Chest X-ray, PA view. Patient: 48 years old, sex F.
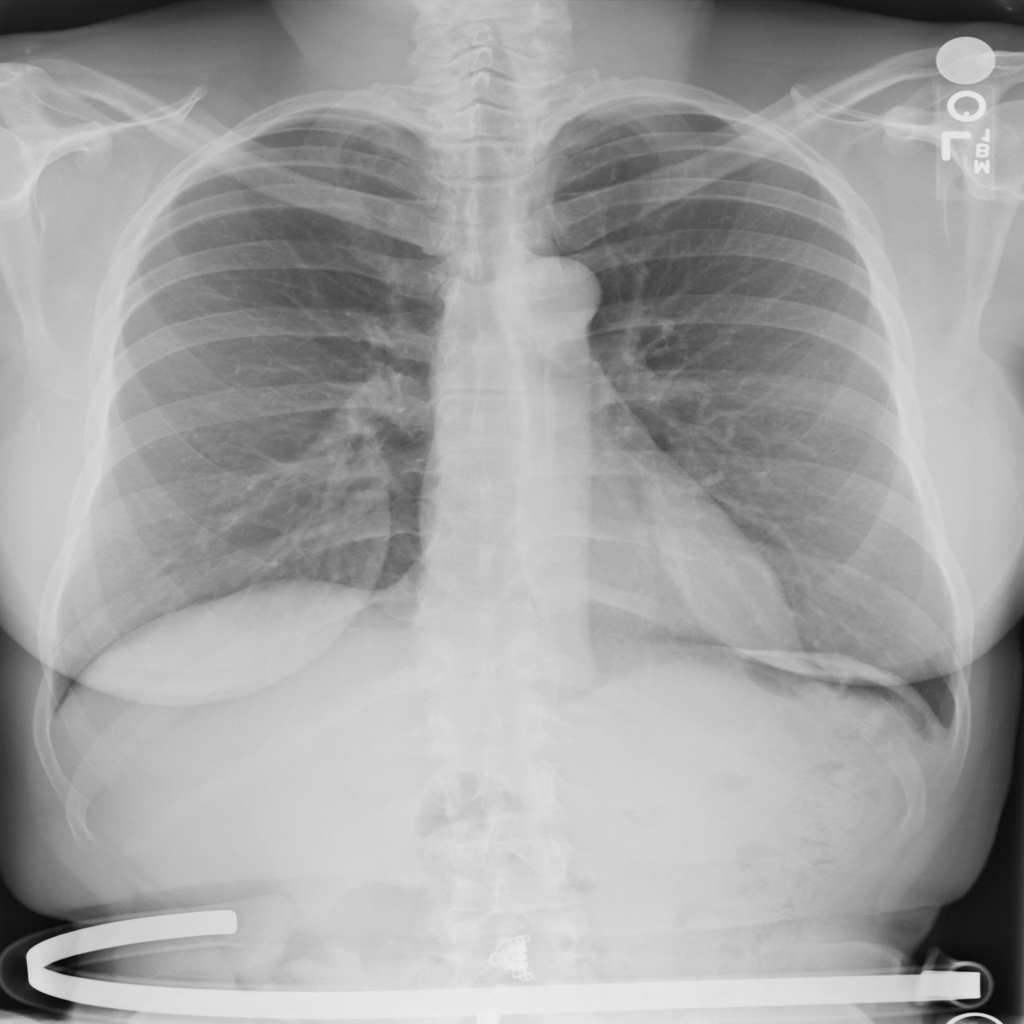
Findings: No Finding